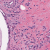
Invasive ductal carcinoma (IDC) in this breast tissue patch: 0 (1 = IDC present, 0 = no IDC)